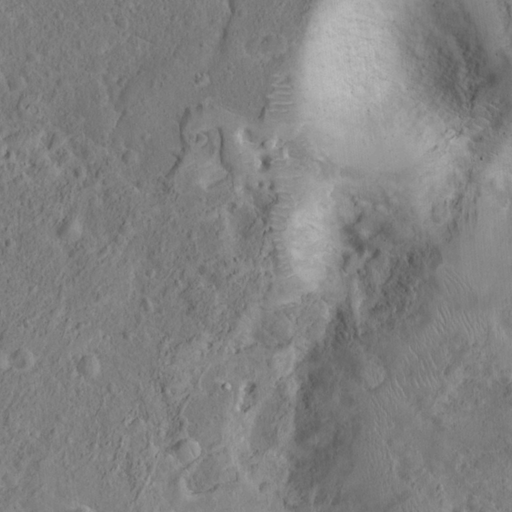
Objects detected: cone, cone, cone, cone